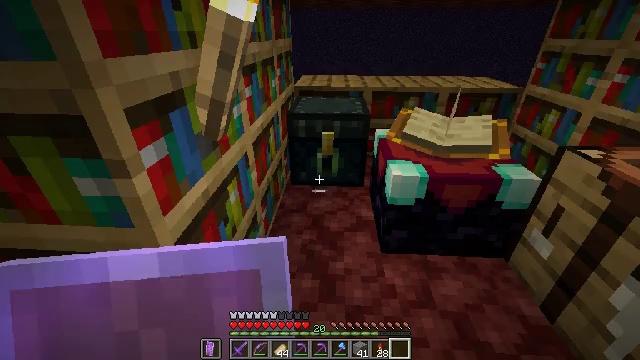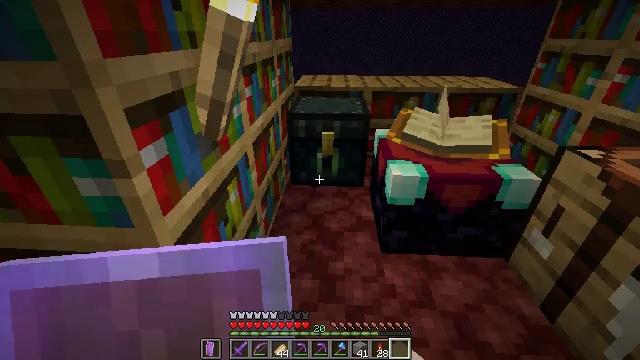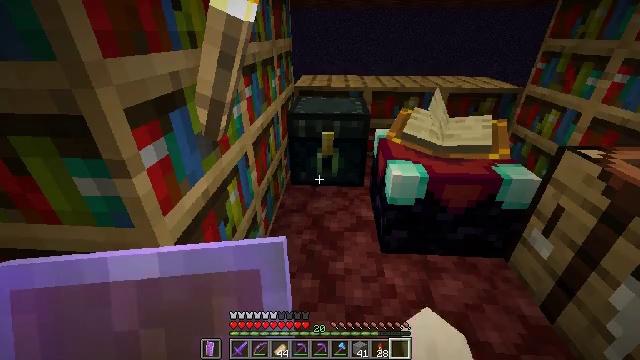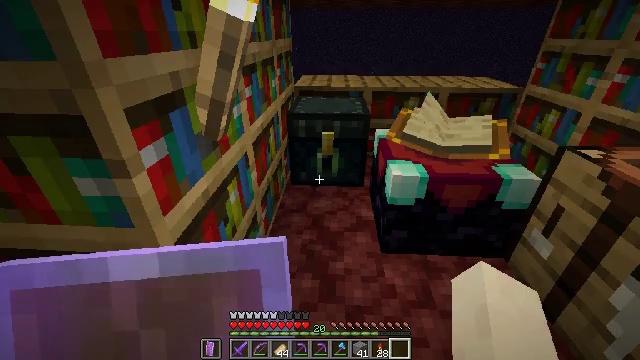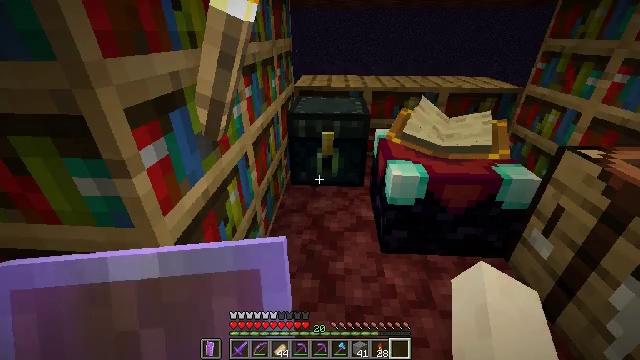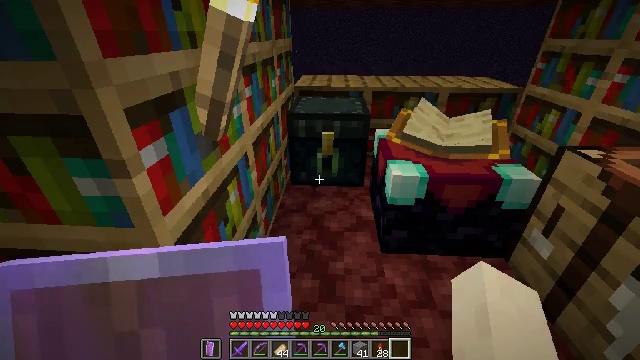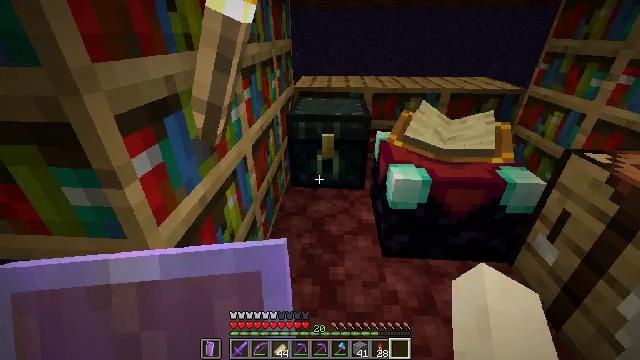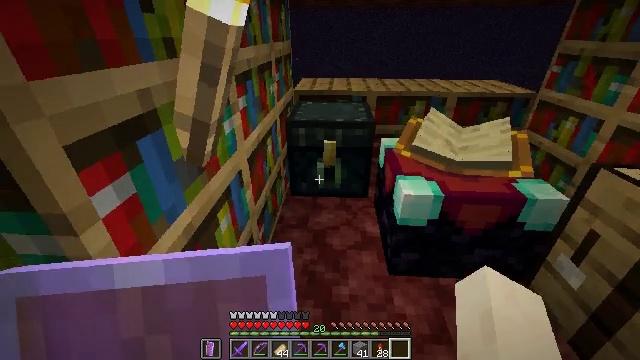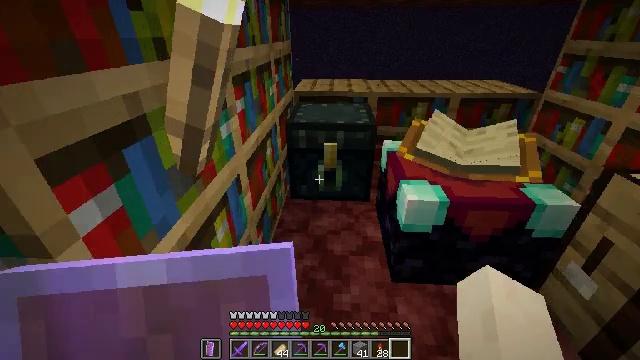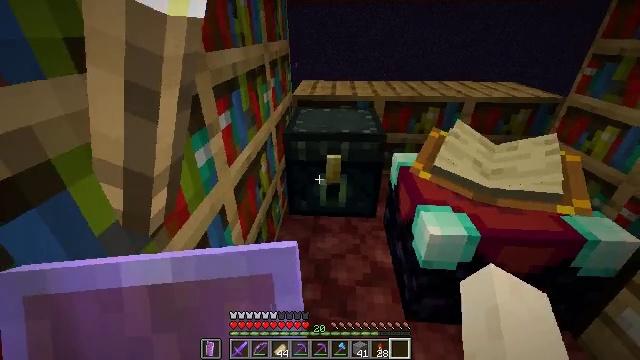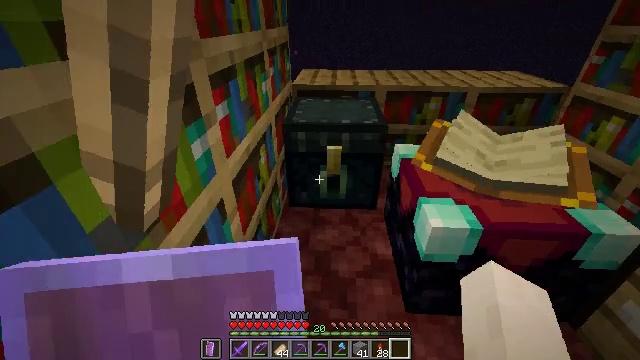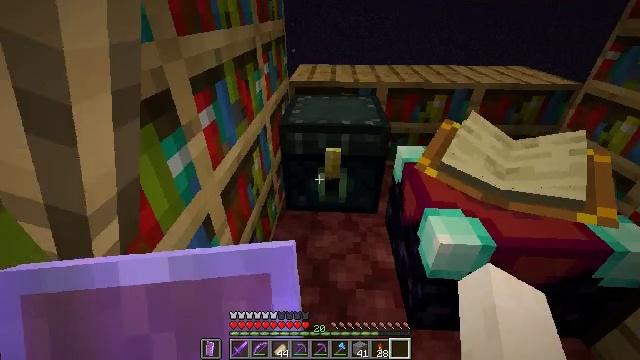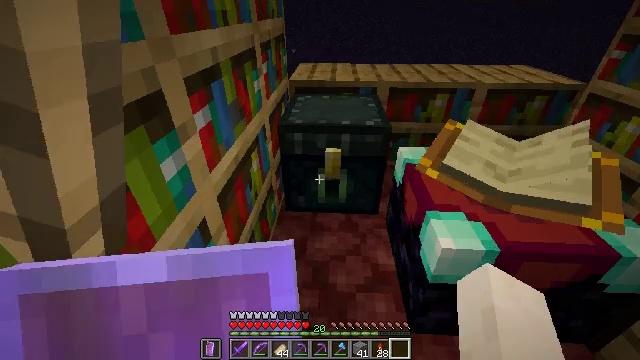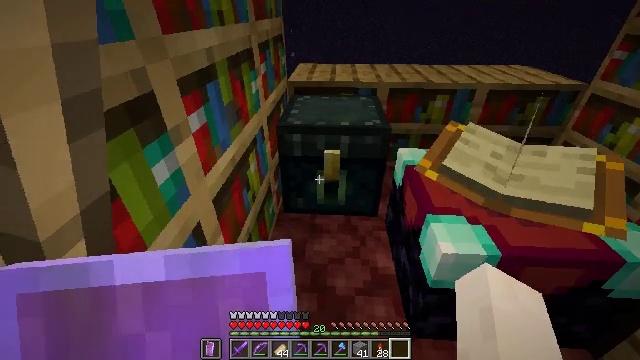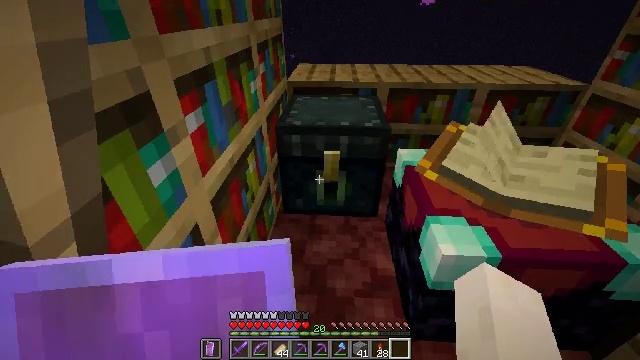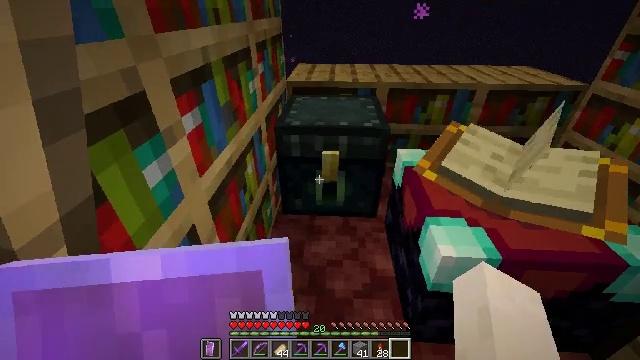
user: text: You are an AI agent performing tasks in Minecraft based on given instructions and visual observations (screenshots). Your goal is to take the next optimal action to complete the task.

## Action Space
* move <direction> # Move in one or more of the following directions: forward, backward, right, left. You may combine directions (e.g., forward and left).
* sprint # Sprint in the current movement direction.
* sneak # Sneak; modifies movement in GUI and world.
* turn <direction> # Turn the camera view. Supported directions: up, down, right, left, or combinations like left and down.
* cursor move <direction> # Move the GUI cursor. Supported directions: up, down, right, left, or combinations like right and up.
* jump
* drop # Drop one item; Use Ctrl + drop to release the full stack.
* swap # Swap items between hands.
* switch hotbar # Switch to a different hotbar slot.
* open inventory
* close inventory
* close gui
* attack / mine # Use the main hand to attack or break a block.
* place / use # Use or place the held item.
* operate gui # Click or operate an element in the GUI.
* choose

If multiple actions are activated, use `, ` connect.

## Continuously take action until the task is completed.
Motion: motion action
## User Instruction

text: Left click on the ender chest to mine.
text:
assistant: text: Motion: no_op
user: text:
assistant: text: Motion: no_op
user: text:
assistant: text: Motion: no_op
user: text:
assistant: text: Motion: no_op
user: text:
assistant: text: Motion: no_op
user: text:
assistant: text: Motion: move forward
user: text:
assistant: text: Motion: move forward
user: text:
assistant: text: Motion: move forward
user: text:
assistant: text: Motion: move forward
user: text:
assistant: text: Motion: turn down
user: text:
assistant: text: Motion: turn down
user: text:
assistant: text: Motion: no_op
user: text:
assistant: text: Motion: no_op
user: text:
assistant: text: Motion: no_op
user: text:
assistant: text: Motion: no_op
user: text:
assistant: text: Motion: no_op
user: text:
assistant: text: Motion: no_op
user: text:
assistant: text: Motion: no_op
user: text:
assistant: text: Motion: no_op
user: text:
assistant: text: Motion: no_op
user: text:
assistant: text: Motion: no_op
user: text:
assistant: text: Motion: no_op
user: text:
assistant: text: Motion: move forward
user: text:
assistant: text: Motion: move forward
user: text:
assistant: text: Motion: move forward
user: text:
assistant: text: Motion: move forward, turn right and down
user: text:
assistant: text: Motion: move forward
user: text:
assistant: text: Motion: move forward
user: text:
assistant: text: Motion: no_op
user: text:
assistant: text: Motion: no_op